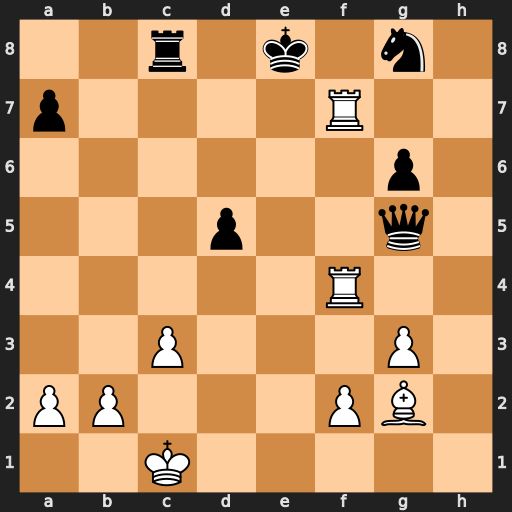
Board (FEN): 2r1k1n1/p4R2/6p1/3p2q1/5R2/2P3P1/PP3PB1/2K5
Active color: w
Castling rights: -
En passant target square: -
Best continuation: Rf8+ Ke7 Rxc8